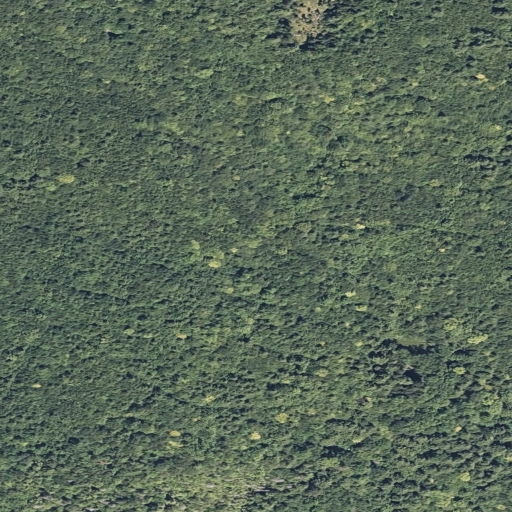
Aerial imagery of ridge(s) in Maine named Schoodic Ridge containing mixed forest, evergreen forest, deciduous forest, shrub, and woody wetlands